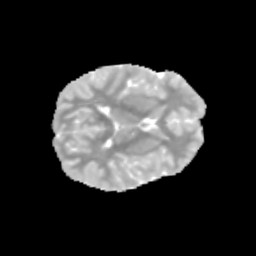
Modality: MD
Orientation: axial
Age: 12
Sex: male
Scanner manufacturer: siemens
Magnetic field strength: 3 T
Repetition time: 3.8 s
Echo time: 0.07 s